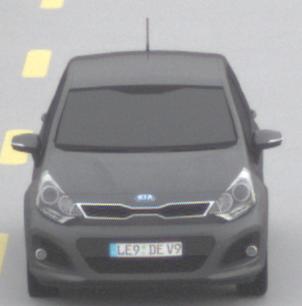
Make: KIA
Model: Rio 1.2
Detailed model: Rio (UB)
Model produced from: 2011/09
Model produced until: 2015/01
Doors: 3
Color: gray
Road condition: dry road
Daytime: morning or afternoon
Contrast: low contrast